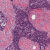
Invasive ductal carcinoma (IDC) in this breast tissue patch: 1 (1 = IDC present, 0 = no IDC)